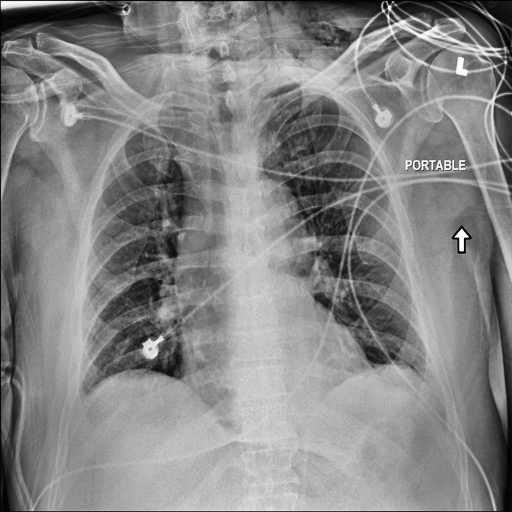
Finding: NORMAL